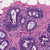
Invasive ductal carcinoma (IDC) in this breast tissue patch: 0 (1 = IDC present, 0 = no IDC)